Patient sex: F
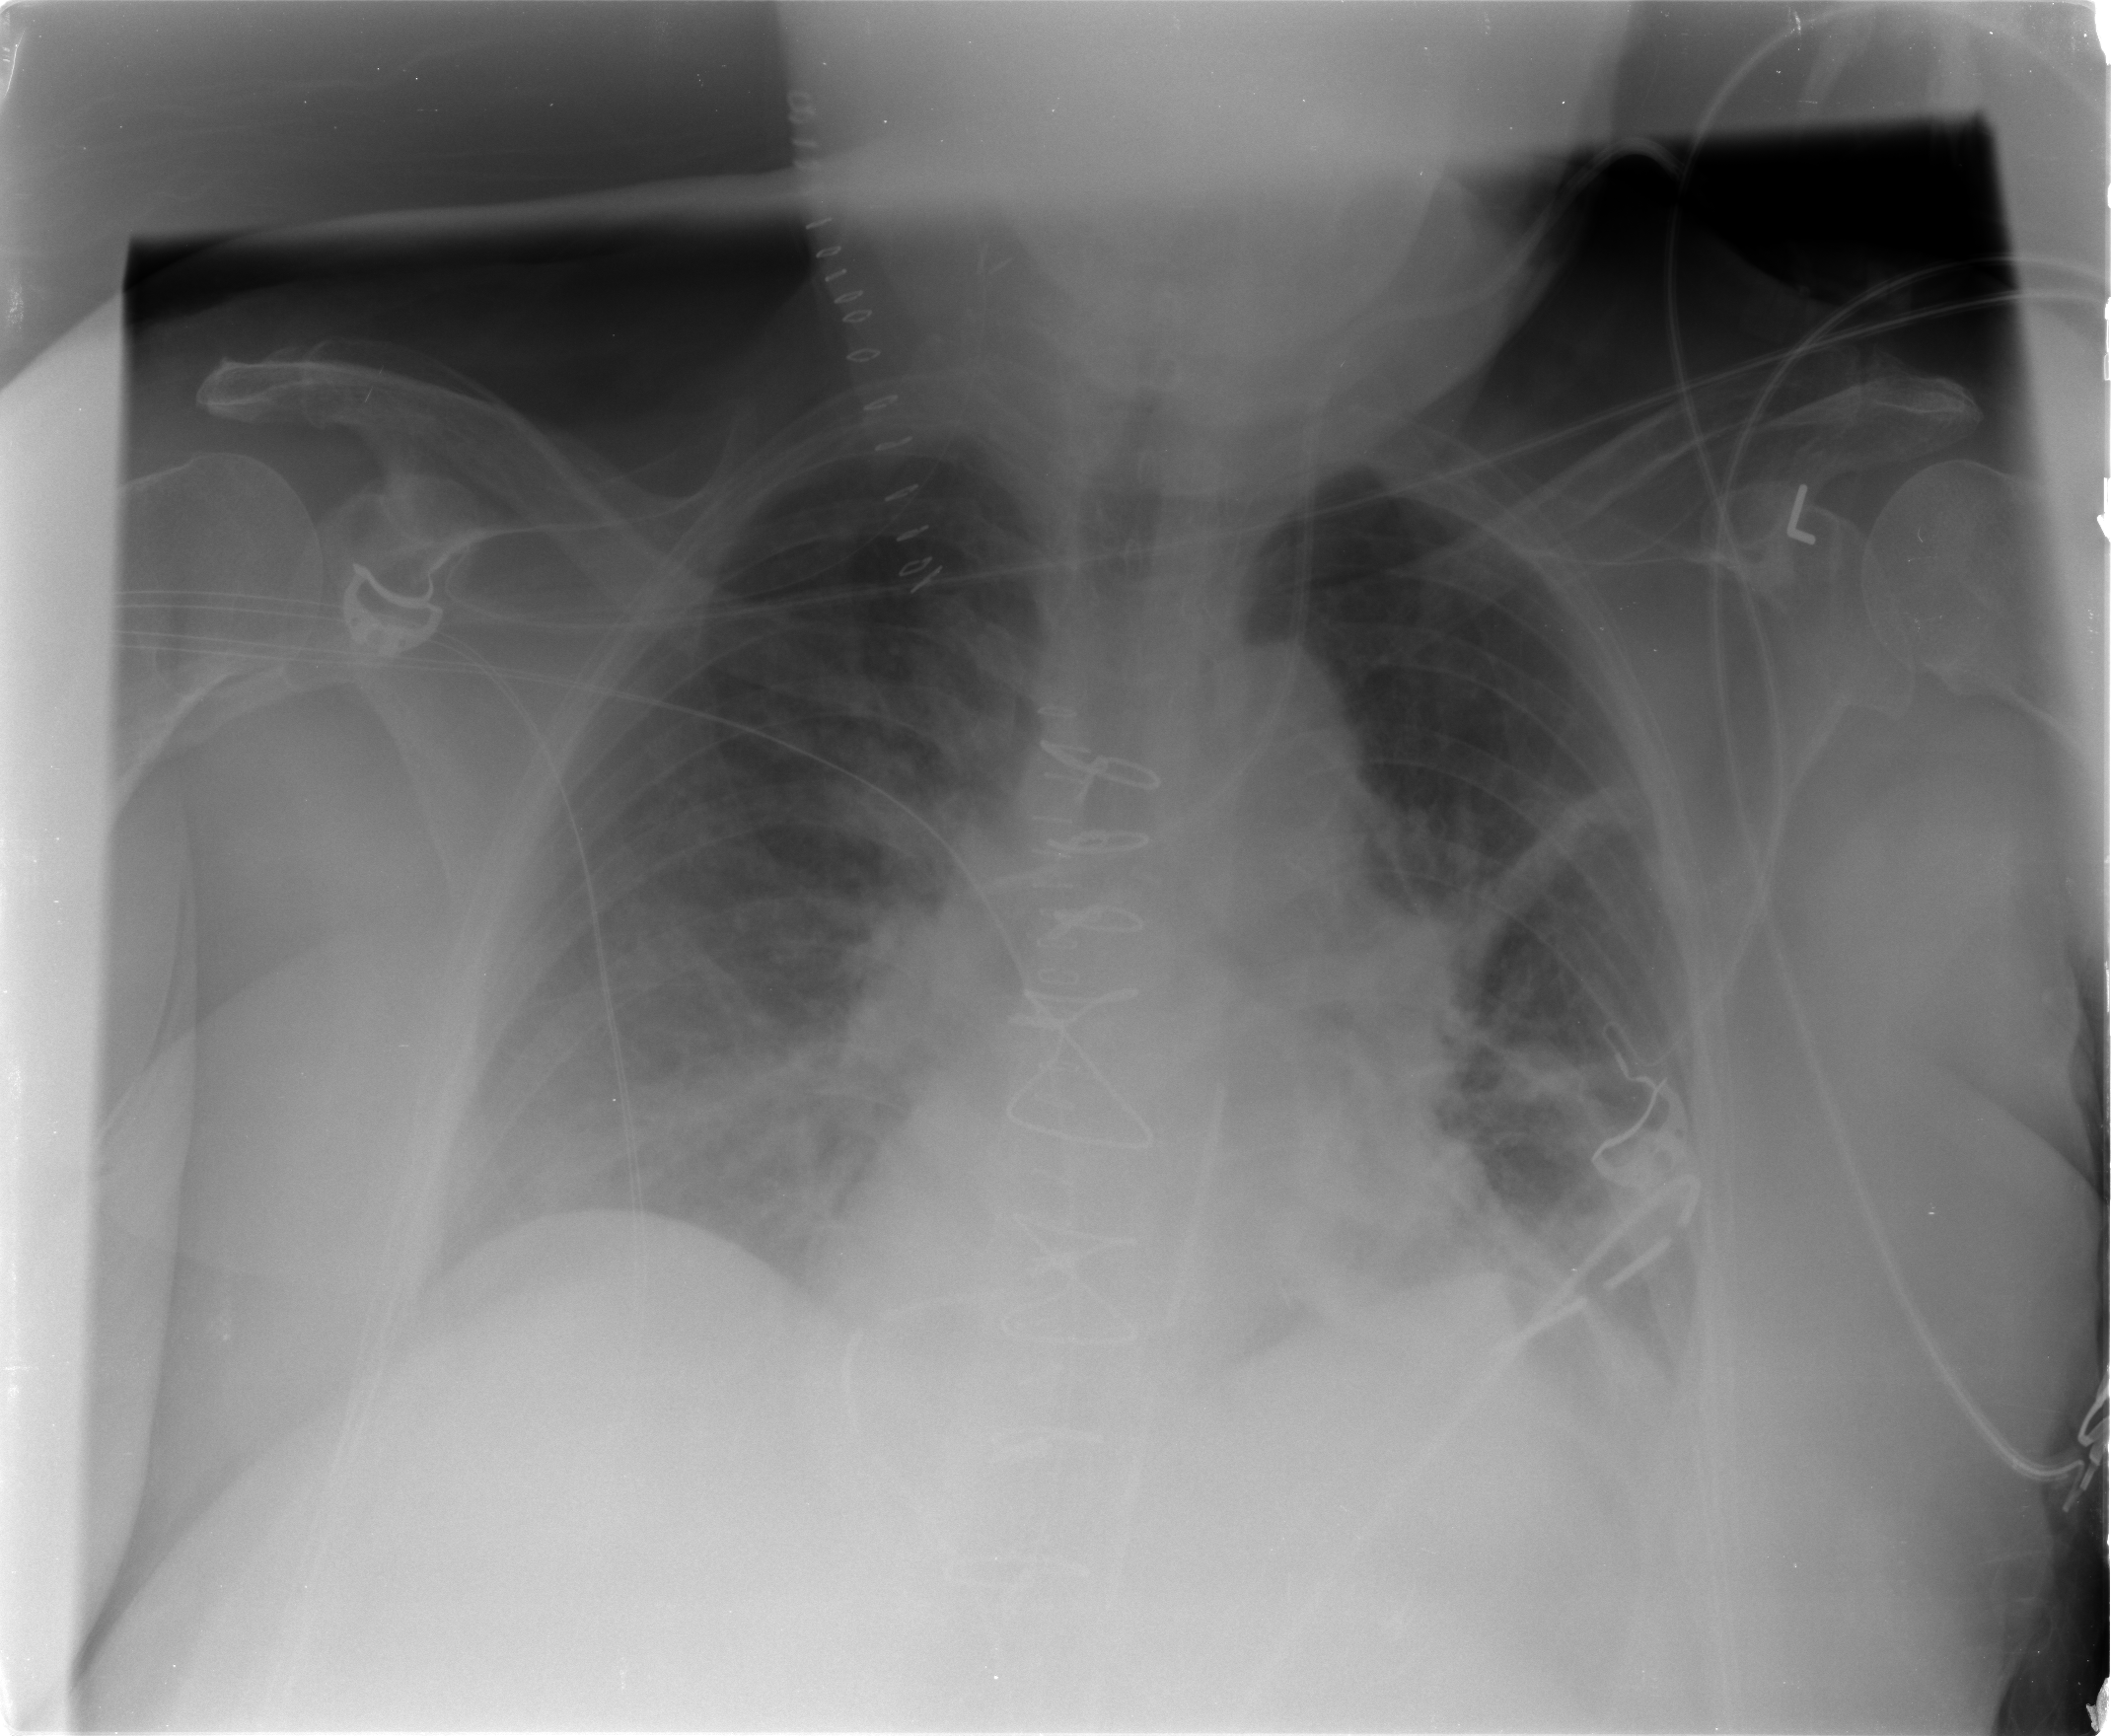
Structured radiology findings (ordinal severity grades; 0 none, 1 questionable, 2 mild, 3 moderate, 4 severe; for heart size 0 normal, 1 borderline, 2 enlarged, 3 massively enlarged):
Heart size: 0
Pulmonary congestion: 2
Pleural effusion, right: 0
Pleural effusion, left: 1
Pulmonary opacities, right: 0
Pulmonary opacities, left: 0
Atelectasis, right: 2
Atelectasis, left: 2